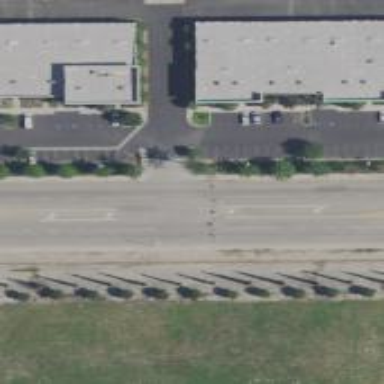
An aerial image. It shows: Secondary link road with asphalt surface.